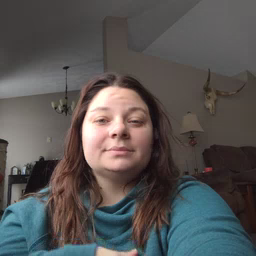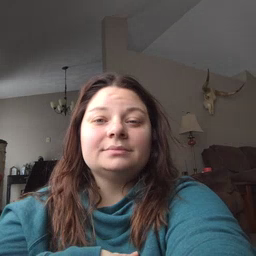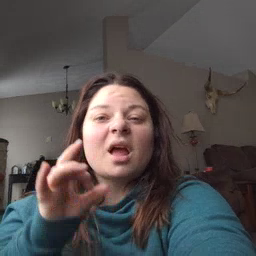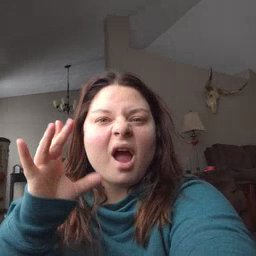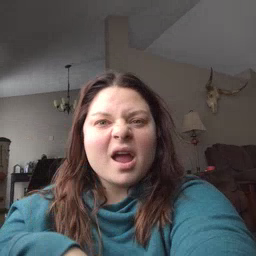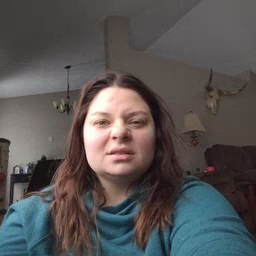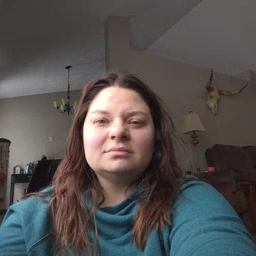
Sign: hate